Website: macys
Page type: gifting
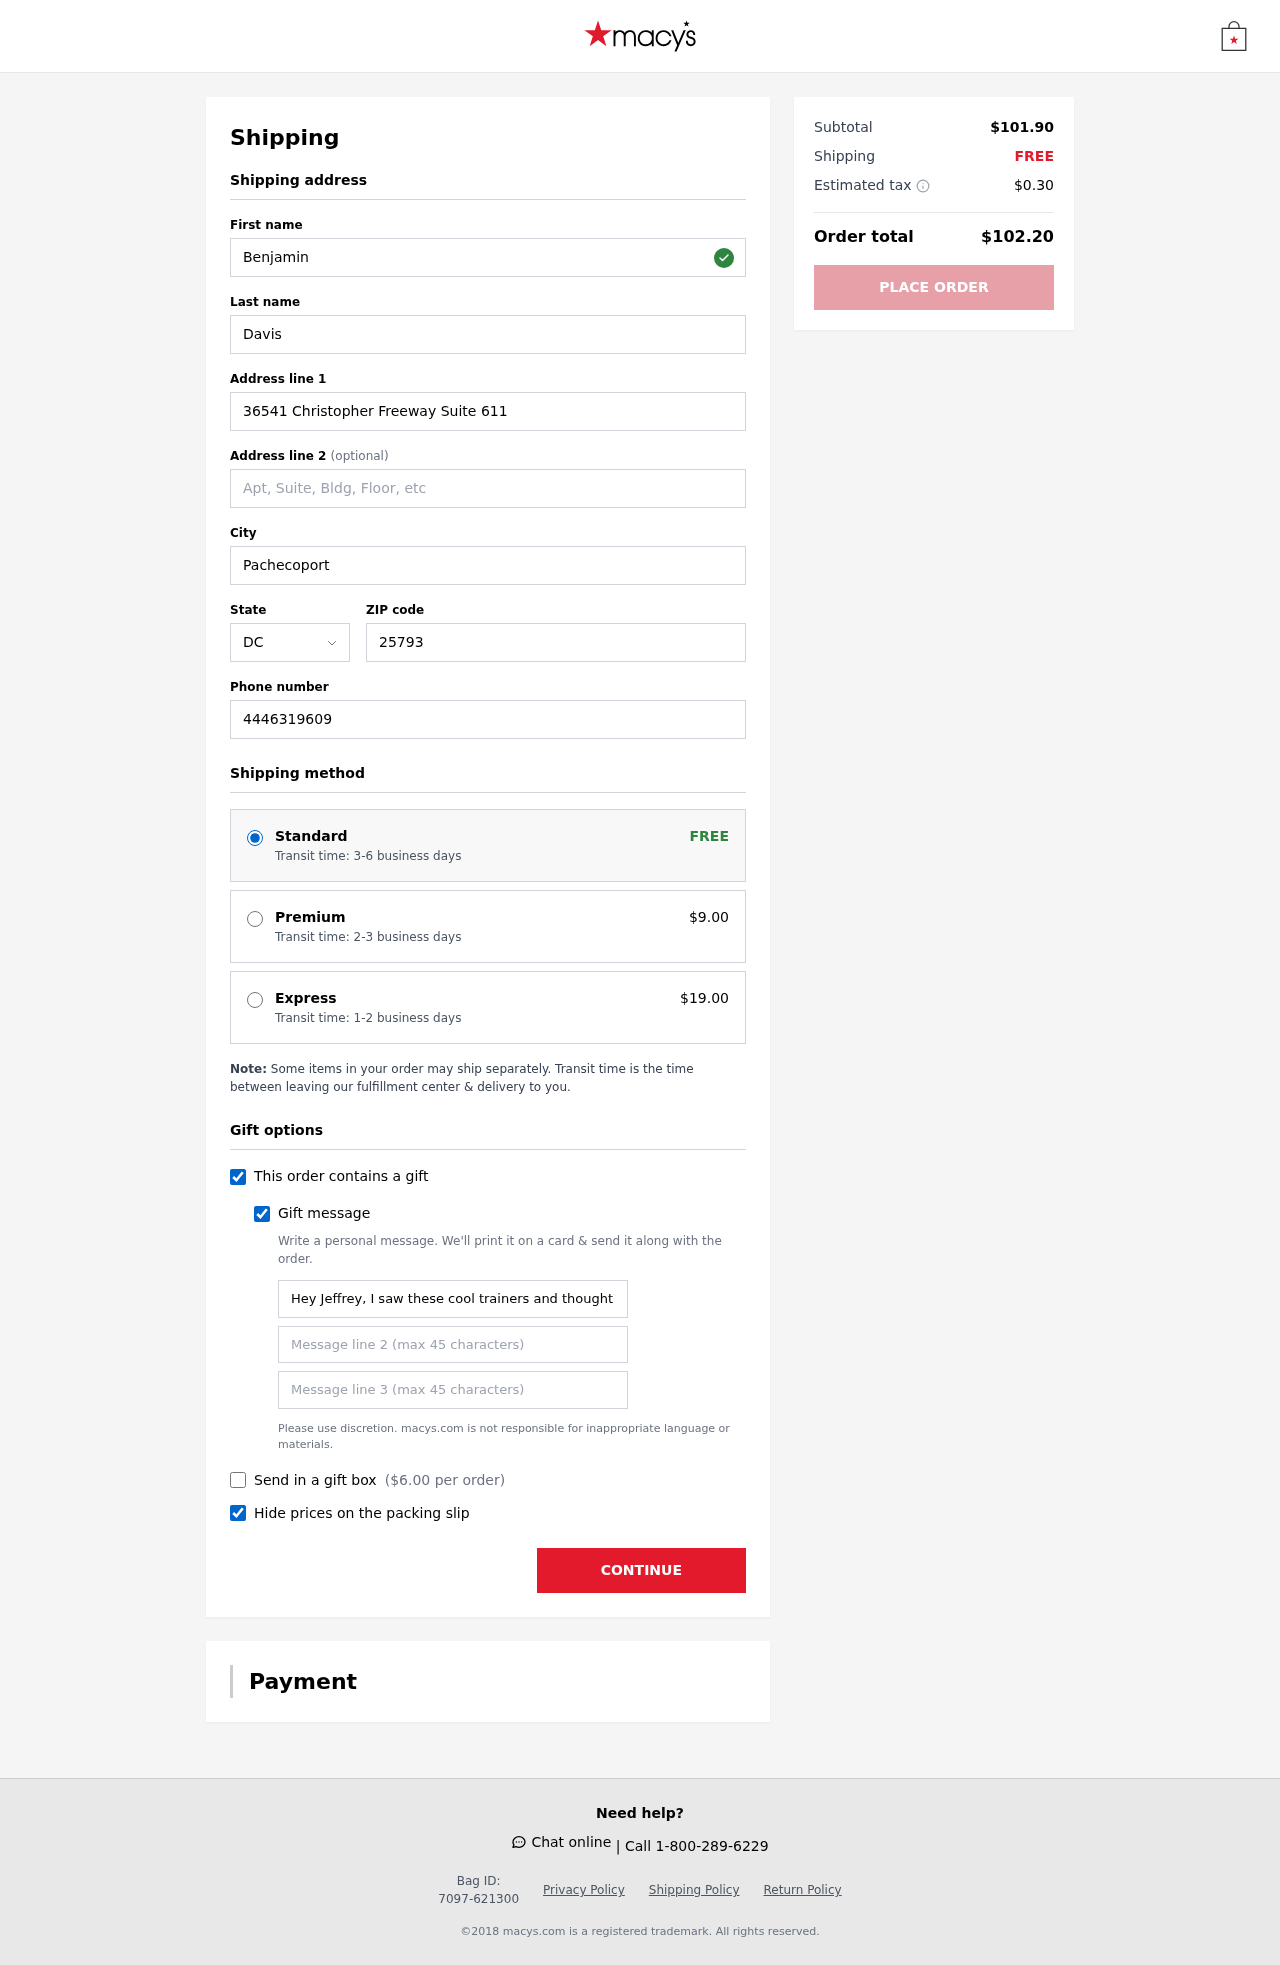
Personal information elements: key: PII_STATE_ABBR
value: DC
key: PII_FIRSTNAME
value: Benjamin
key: PII_LASTNAME
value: Davis
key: PII_STREET
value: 36541 Christopher Freeway Suite 611
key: PII_CITY
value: Pachecoport
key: PII_POSTCODE
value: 25793
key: PII_PHONE
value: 4446319609
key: PII_GIFT_MESSAGE
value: Hey Jeffrey, I saw these cool trainers and thought they’d be perfect for all your adventures! I can’t wait to see you rocking them. Enjoy! - Benjamin
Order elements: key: ORDER_SHIPPING_STANDARD
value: Transit time: 3-6 business days
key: ORDER_SHIPPING_PREMIUM
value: Transit time: 2-3 business days
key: ORDER_SHIPPING_PREMIUM_PRICE
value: $9.00
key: ORDER_SHIPPING_EXPRESS
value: Transit time: 1-2 business days
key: ORDER_SHIPPING_EXPRESS_PRICE
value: $19.00
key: ORDER_GIFT_BOX_PRICE
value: $6.00
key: ORDER_SUBTOTAL
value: $101.90
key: ORDER_SHIPPING_COST
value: FREE
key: ORDER_TAX
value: $0.30
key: ORDER_TOTAL
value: $102.20